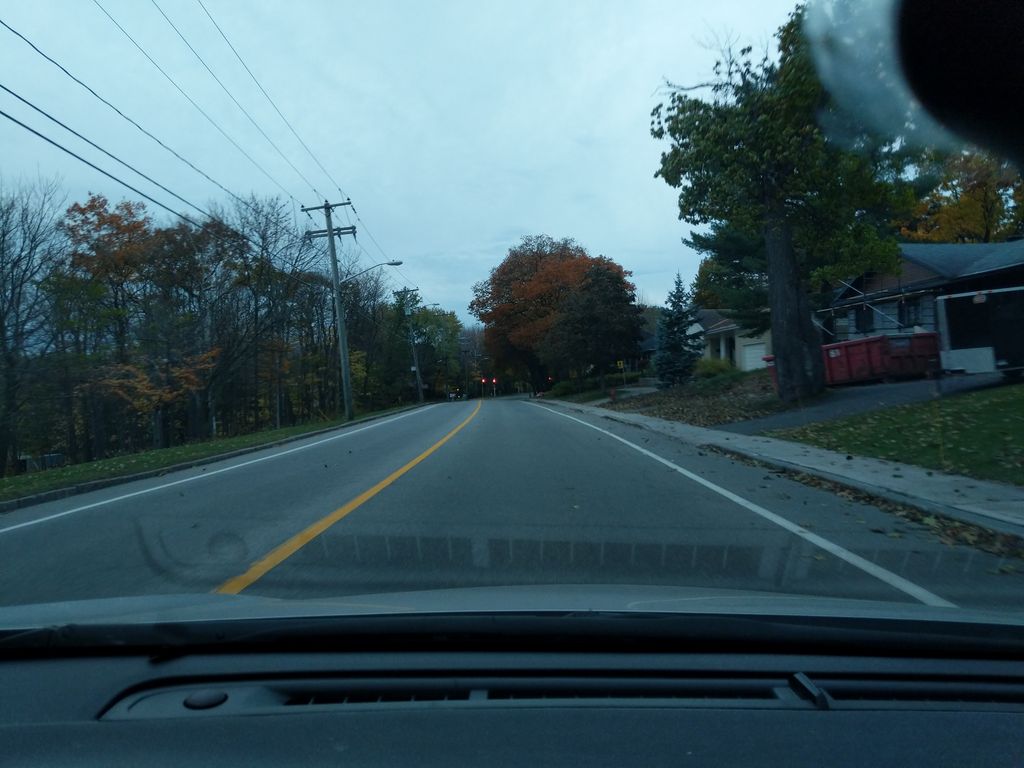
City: quebec_city